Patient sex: F
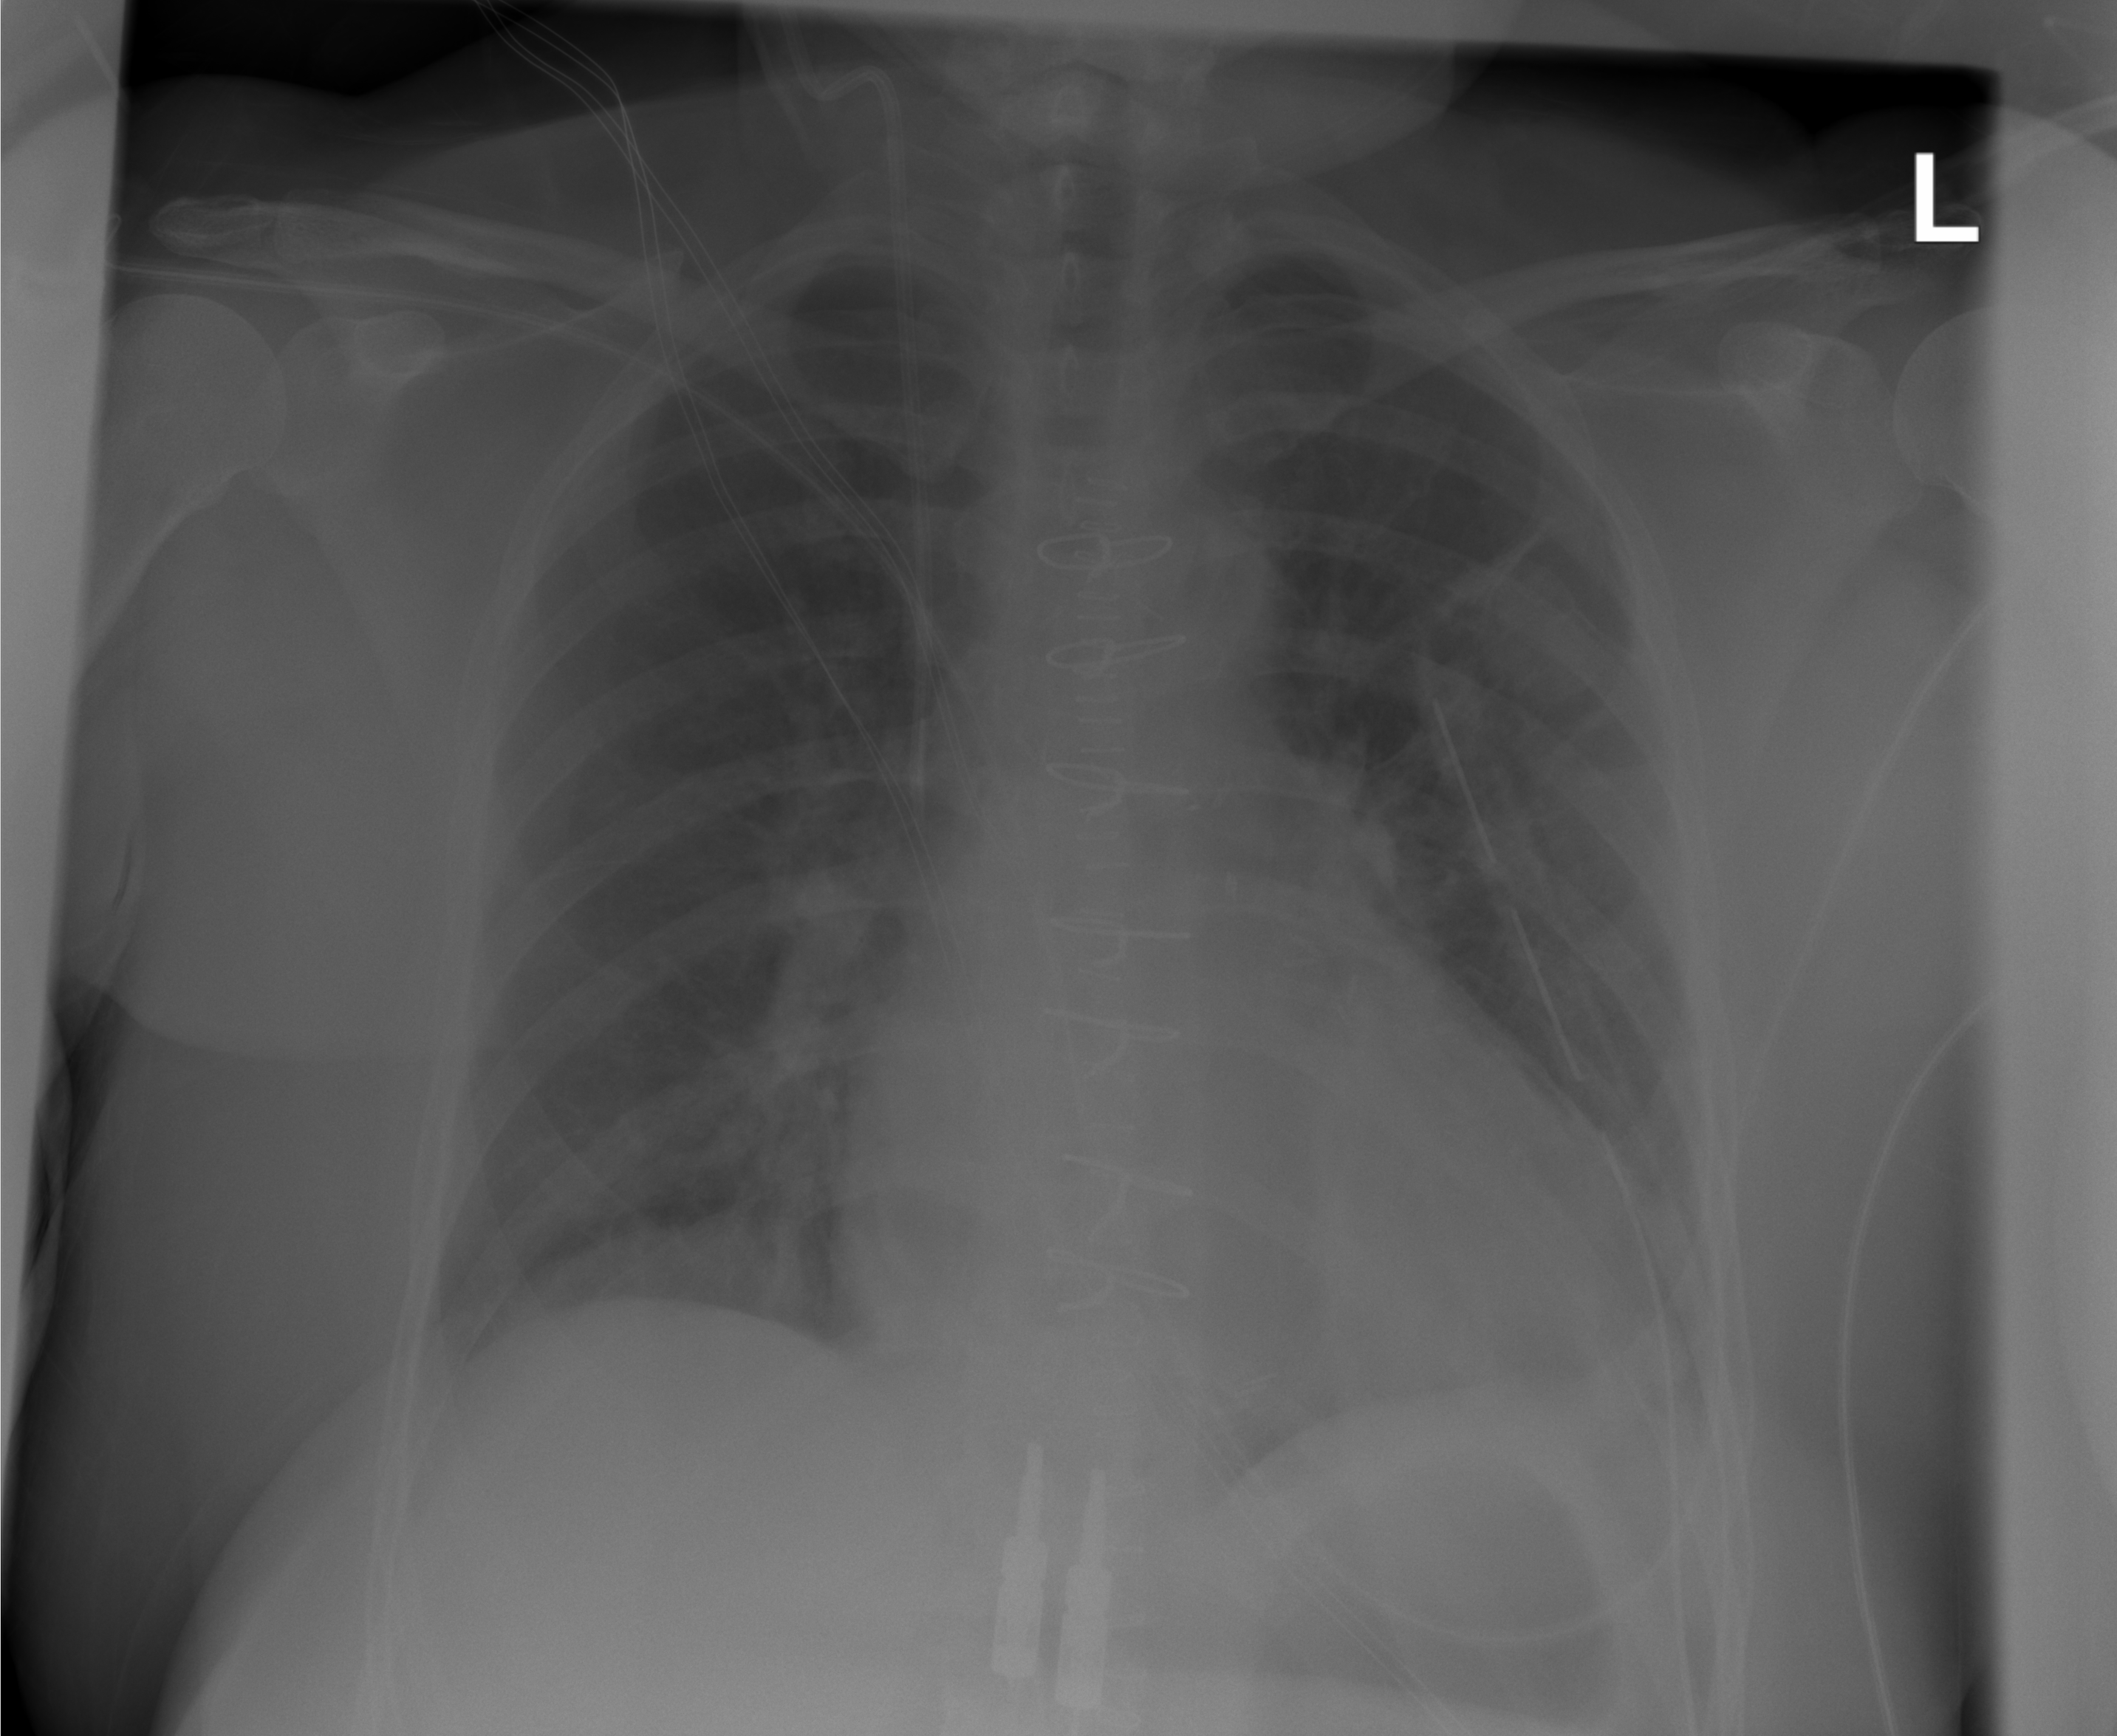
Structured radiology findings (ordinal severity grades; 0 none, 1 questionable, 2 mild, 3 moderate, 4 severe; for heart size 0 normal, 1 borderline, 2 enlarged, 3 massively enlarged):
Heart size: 2
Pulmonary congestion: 0
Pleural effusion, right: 0
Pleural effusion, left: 0
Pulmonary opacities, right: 0
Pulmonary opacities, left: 0
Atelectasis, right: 0
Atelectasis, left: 1